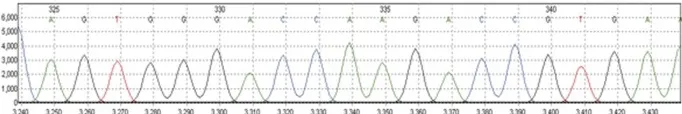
Electrophoregrams Illustrates. Normal.
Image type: electrography (ekg)